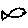
Label: fish